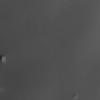
Label: not_dusty